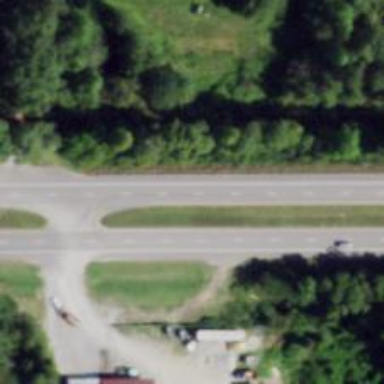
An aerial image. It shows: Primary highway with asphalt surface that includes dual carriageway.